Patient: sex M, age 70
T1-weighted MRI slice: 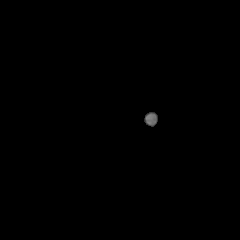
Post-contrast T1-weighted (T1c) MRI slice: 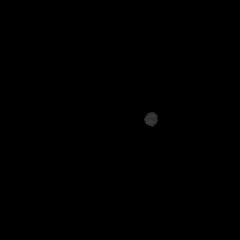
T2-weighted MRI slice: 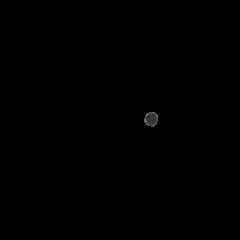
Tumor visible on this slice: no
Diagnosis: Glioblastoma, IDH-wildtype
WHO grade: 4